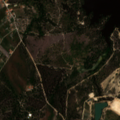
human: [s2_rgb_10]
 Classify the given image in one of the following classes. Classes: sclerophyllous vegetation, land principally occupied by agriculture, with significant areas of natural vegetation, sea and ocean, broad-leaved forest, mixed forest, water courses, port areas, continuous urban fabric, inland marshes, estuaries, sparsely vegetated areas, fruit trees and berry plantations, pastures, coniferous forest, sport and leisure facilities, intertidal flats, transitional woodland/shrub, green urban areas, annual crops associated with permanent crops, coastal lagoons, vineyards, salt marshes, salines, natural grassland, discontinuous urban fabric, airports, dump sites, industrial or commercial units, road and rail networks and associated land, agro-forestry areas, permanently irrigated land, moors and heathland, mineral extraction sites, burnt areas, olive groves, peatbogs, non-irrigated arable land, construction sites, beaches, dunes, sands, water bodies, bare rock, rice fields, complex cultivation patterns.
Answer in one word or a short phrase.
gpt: complex cultivation patterns, mixed forest, transitional woodland/shrub, water bodies